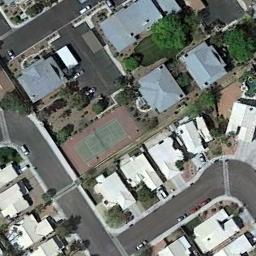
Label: tennis_court